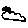
Label: cloud